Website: crate-barrel
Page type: billing-address
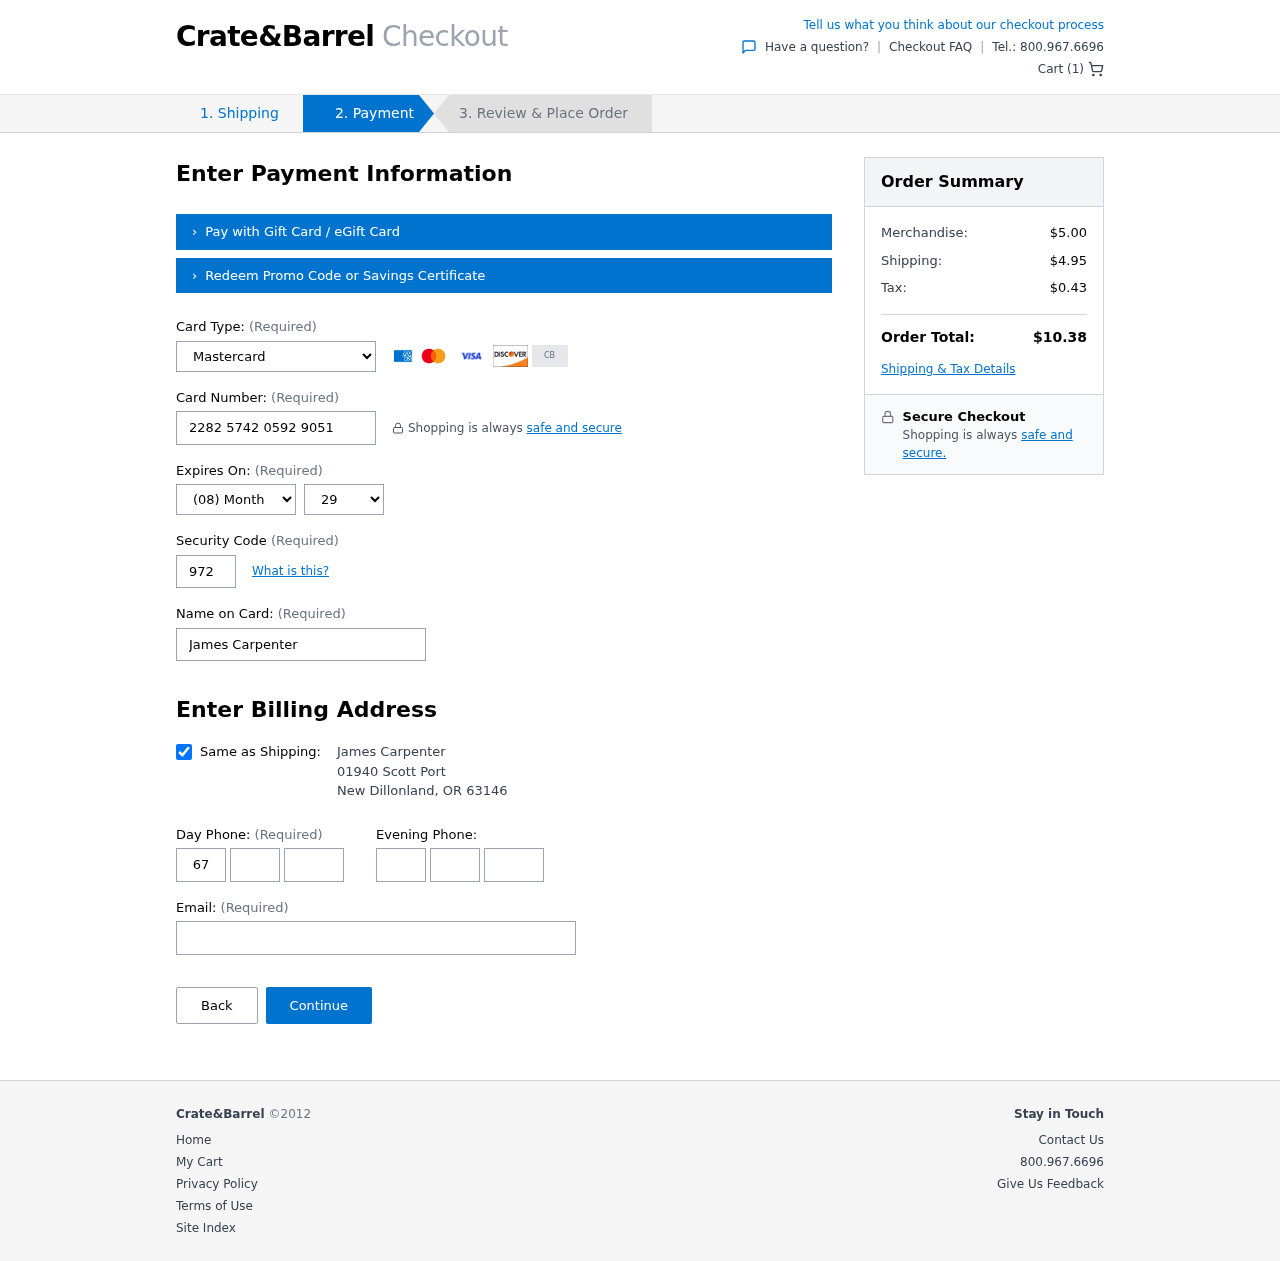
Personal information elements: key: PII_CARD_CVV
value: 972
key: PII_CARD_EXPIRY_MONTH
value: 08
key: PII_CARD_EXPIRY_YEAR
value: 29
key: PII_CARD_NUMBER
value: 2282 5742 0592 9051
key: PII_CARD_TYPE
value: Mastercard
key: PII_CITY
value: New Dillonland
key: PII_EMAIL
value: james_carpenter@gmail.com
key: PII_FULLNAME
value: James Carpenter
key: PII_PHONE_AREA
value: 676
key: PII_PHONE_PREFIX
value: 430
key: PII_PHONE_SUFFIX
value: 0513
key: PII_POSTCODE
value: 63146
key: PII_STATE_ABBR
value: OR
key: PII_STREET
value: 01940 Scott Port
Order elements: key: ORDER_NUM_ITEMS
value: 1
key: ORDER_SUBTOTAL
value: $5.00
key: ORDER_SHIPPING_COST
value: $4.95
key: ORDER_TAX
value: $0.43
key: ORDER_TOTAL
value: $10.38